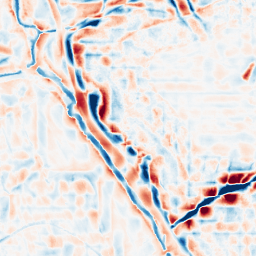
Category: wavelet
Decomposition family: wavelet_biorthogonal
Decomposition parameters: wavelet: bior2.4
level: 4
Upsampling method: linear_exact
Upsampling parameters: scale: 4
Upsampling scale: 4